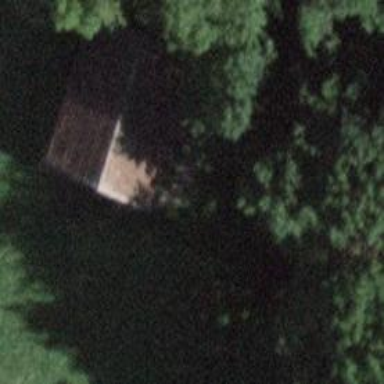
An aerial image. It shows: Barn.